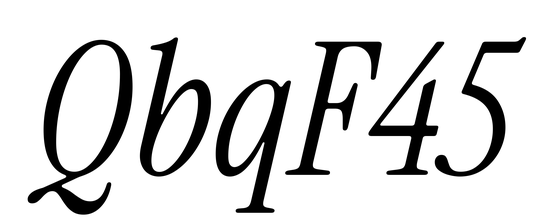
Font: InstrumentSerif-Italic